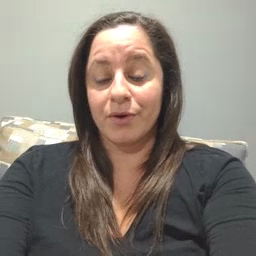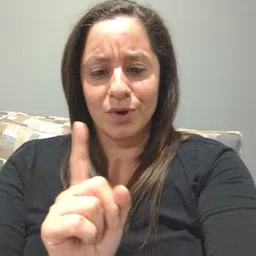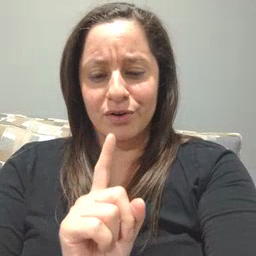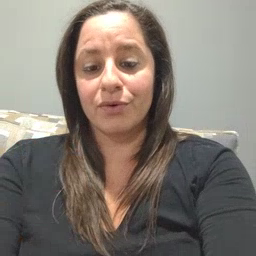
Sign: where